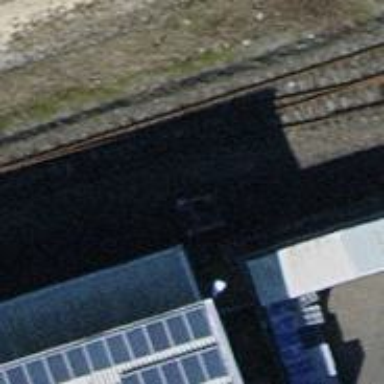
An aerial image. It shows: Railway buffer stop.